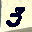
Label: 3